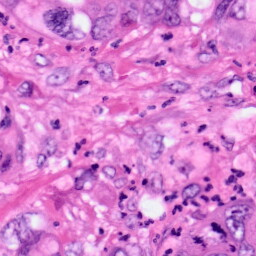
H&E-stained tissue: Pancreatic